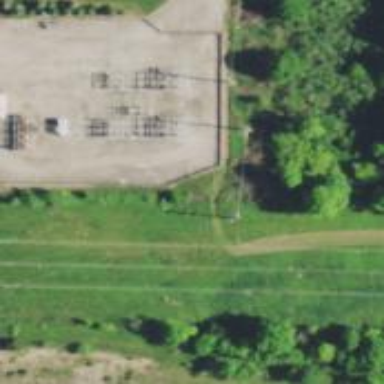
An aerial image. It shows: Power pole.